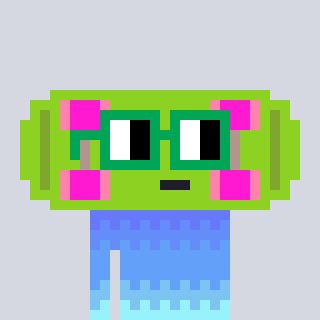
a pixel art character with square green glasses, a skateboard-shaped head and a slimegreen-colored body on a cool background